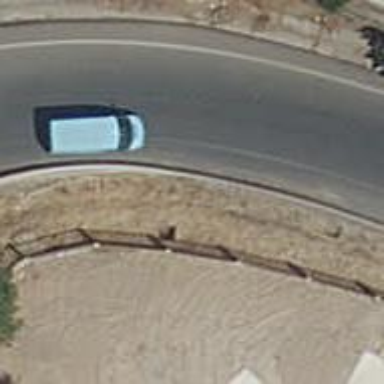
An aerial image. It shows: Wall barrier.